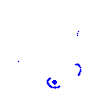
Particle: pion